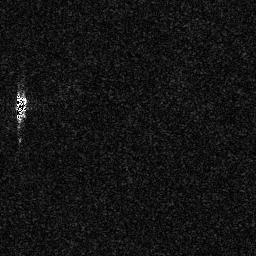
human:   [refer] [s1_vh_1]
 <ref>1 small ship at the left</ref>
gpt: <box>[[5, 34, 10, 47, 0]]</box>